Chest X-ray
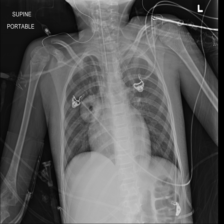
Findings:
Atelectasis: negative
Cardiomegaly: negative
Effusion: negative
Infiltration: positive
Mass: negative
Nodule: negative
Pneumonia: negative
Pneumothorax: negative
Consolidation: negative
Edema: negative
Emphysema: negative
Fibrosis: negative
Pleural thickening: negative
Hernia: negative